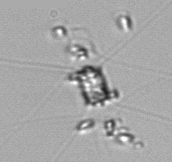
Label: Chaetoceros_didymus_TAG_external_flagellate